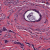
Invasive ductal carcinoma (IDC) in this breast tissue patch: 1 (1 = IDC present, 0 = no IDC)